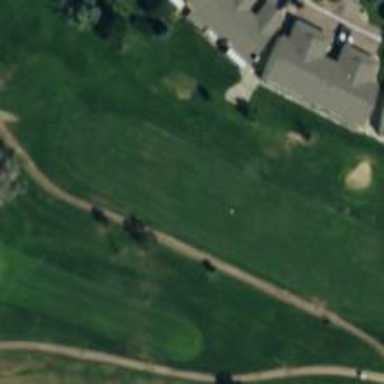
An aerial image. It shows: View of golf hole.